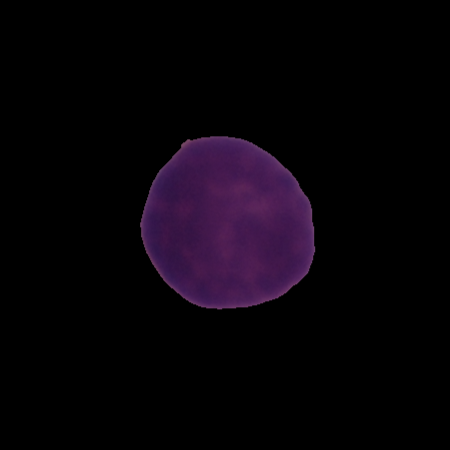
Label: healthy